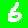
Digit: 6